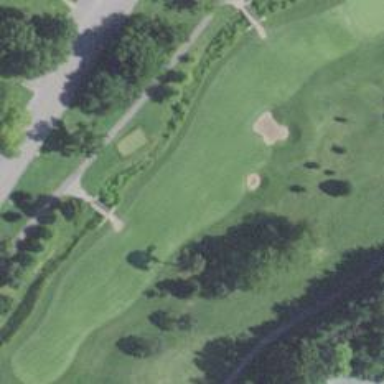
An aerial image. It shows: Grassy golf fairway.